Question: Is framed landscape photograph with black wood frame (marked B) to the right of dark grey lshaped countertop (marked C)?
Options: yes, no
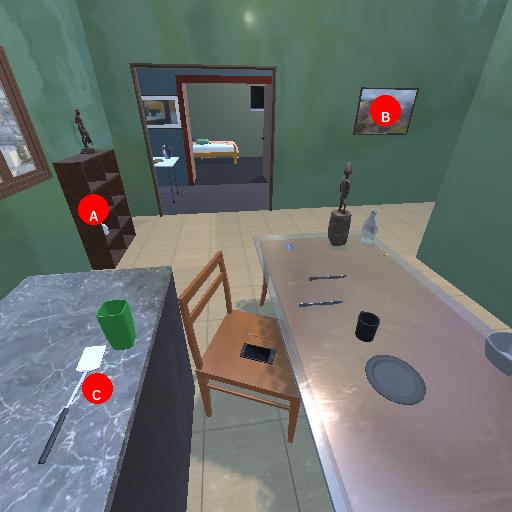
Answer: yes